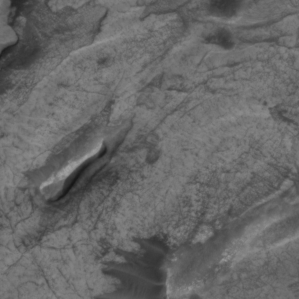
Label: non_frost